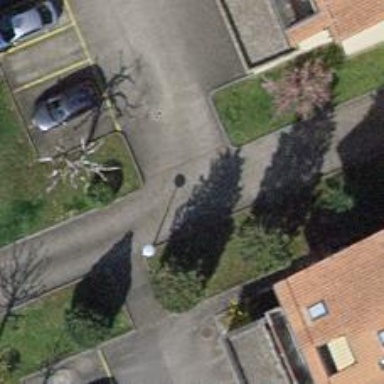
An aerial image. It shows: Footway.